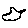
Label: bird